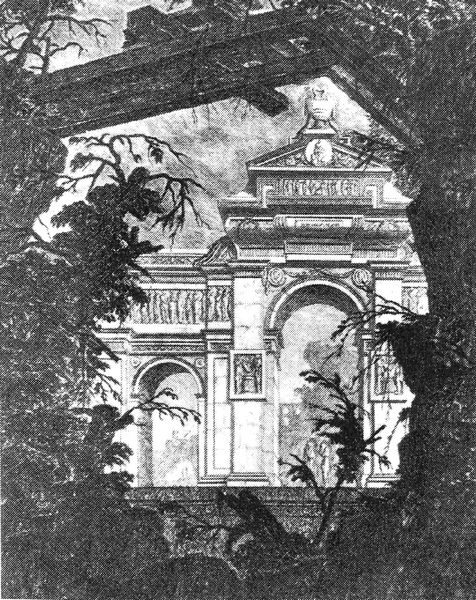
Titel: Stich aus ‘Rovine’
Künstler: Jean Laurent Le Geay
Schlagwörter: baum, blätter, dunkel, schatten, weiß, bäume, äste, grau, licht, pfeiler, schwarz, säulen, zeichnung, dach, architektur, strauch, zweige, brüstung, busch, pflanzen, kontrast, turm, relief, papier, bogen, giebel, weis, rundbogen, tor, ruine, torbogen, druck, radierung, zwickel, fries, tore, wappen, gesims, viadukt, tur, wess, klassisch, bauwerk, tympanon, turbogen